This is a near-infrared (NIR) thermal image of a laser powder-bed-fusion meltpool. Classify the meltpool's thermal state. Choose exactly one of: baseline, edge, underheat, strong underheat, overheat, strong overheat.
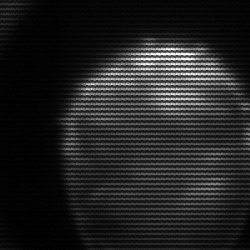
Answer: edge